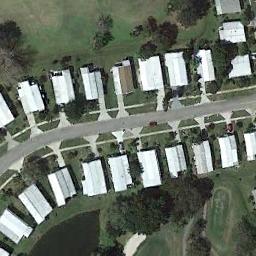
Label: residential